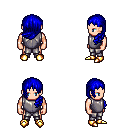
a pixel art fantasy rpg character, male body template, human, light skin, steel chest armor, metal pants, blue left-swept hairstyle, gold boots, four views (front, back, left, right), 2x2 character sprite sheet, small pixel art, hard edges, no anti-aliasing